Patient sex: M
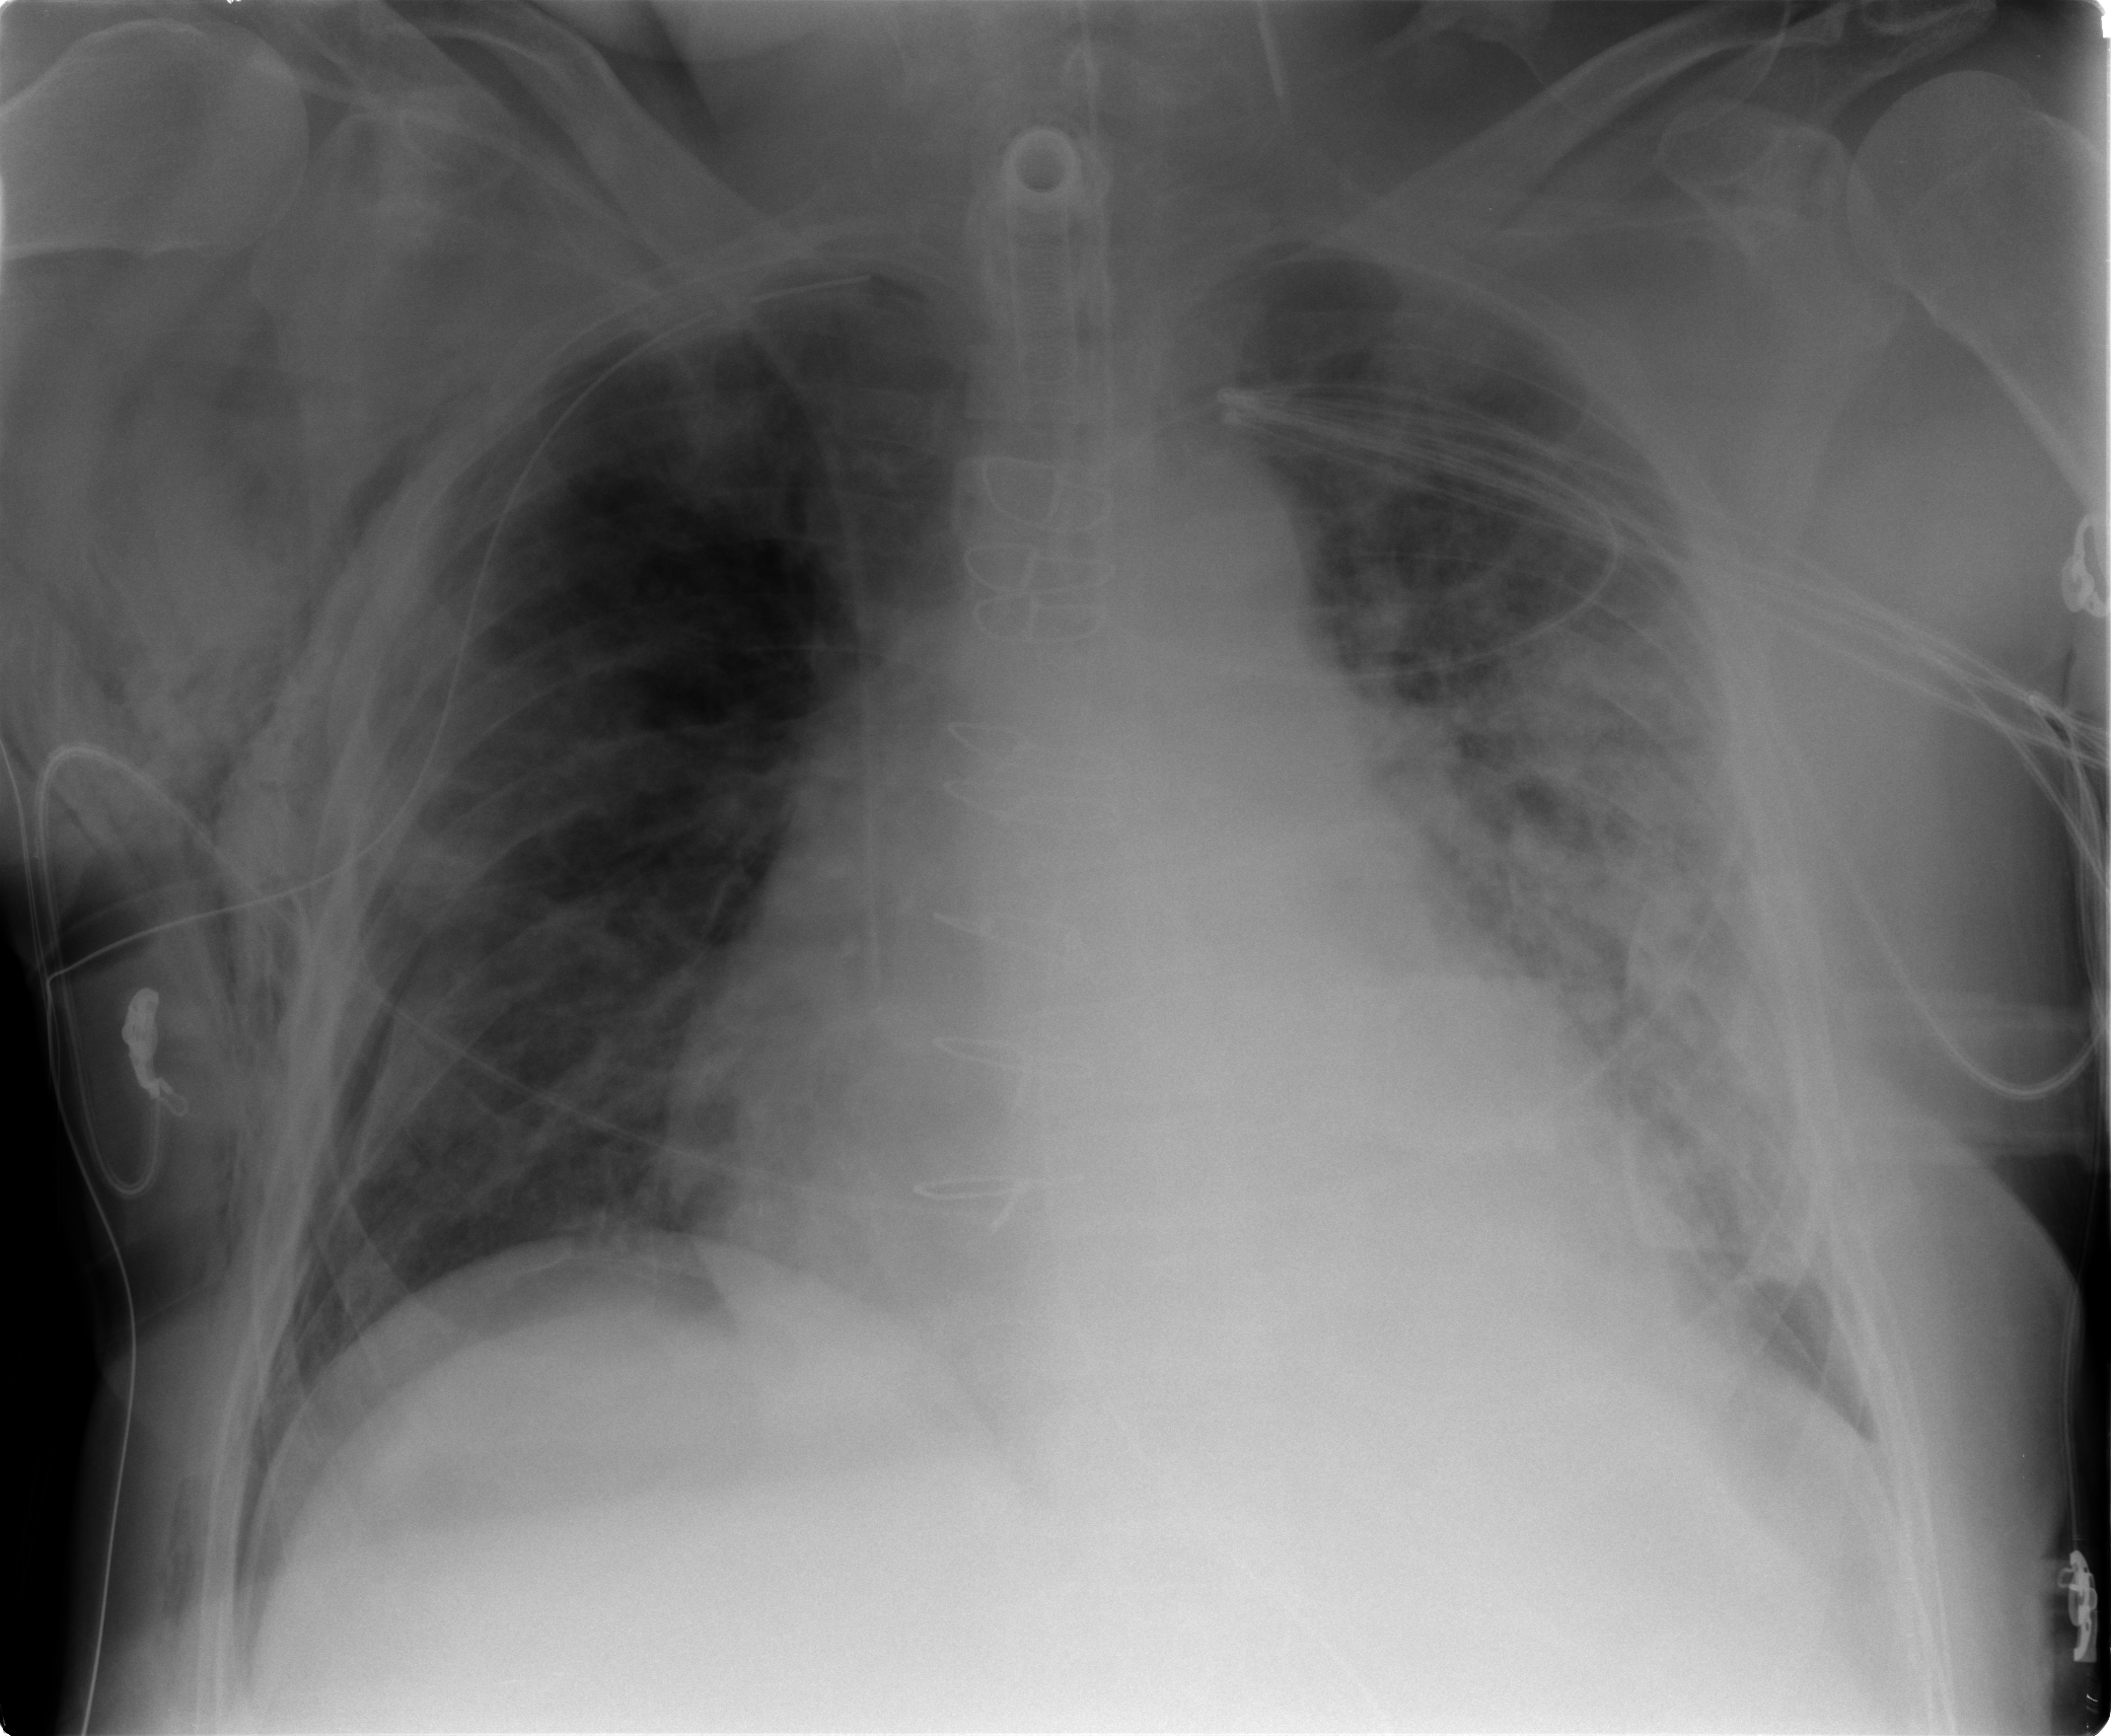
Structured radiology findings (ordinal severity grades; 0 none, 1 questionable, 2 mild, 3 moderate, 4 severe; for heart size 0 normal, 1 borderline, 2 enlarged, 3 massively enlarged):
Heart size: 2
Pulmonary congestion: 1
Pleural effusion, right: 1
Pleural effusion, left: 1
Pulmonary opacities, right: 1
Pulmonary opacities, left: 3
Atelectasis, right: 2
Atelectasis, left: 2